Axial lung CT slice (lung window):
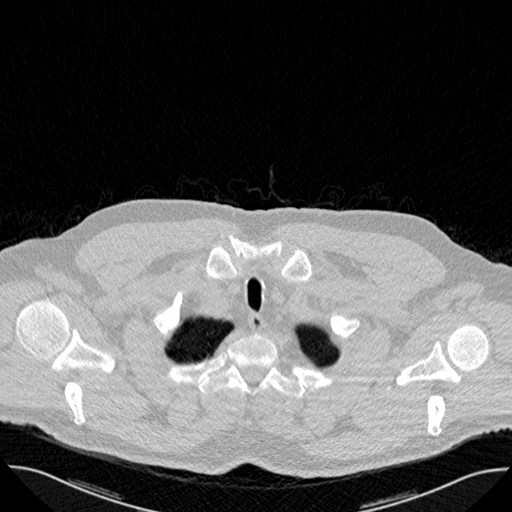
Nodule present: no